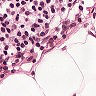
Metastatic tissue present: no